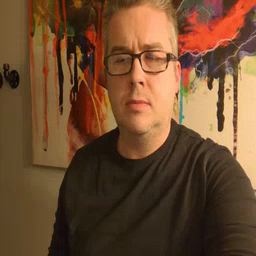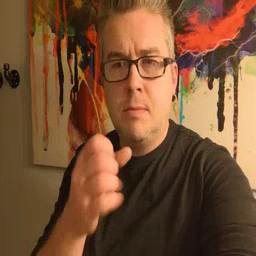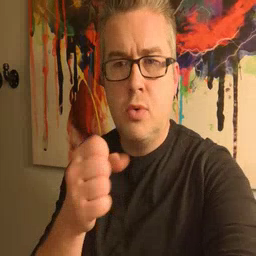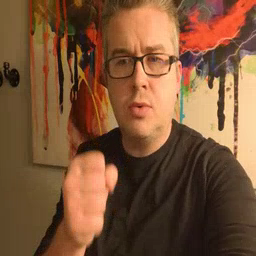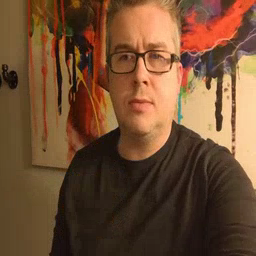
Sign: milk